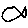
Label: fish